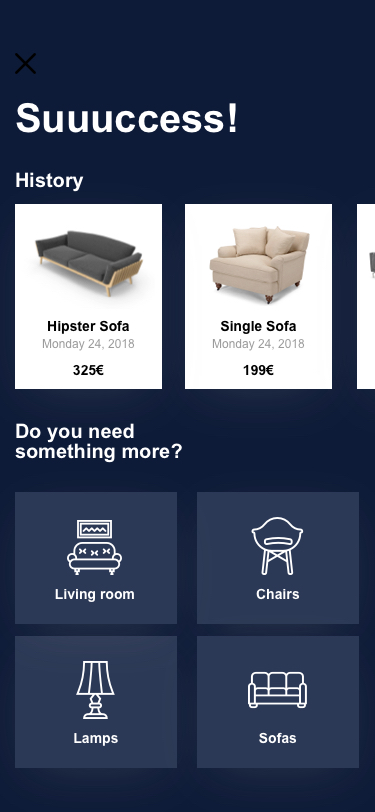
Text in this UI design:
Suuuccess!
199€
Monday 24, 2018
Single Sofa
199€
Monday 24, 2018
Gray Sofa
Monday 24, 2018
Hipster Sofa
325€
History
Chairs
Lamps
Sofas
Living room
Do you need
something more?